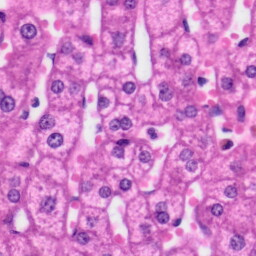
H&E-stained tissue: Liver